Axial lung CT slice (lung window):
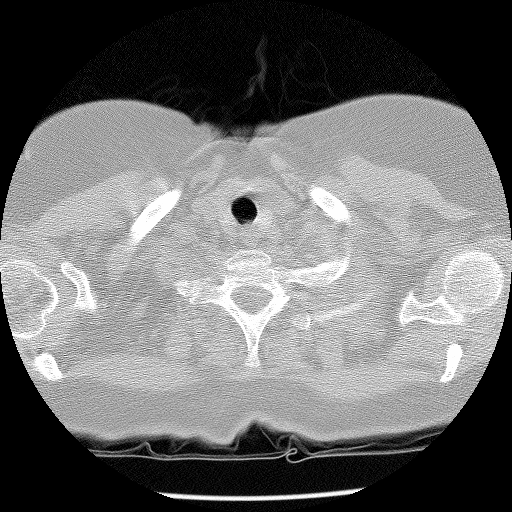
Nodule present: no